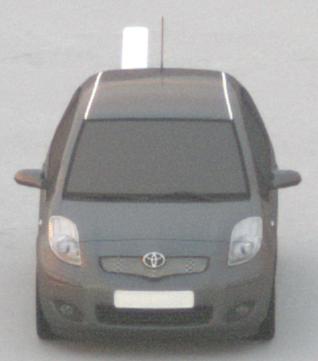
Make: Toyota
Model: Yaris 1.0
Detailed model: Yaris (XP13)
Model produced from: 2011/10
Model produced until: 2014/08
Doors: 3
Color: gray
Road condition: dry road
Daytime: sunrise or sunset
Contrast: medium contrast